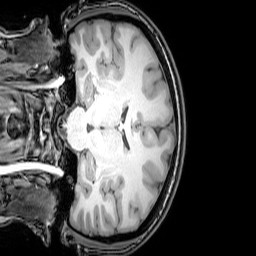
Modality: T1w
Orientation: coronal
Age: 20
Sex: female
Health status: healthy
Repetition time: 0.081 s
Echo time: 0.037 s